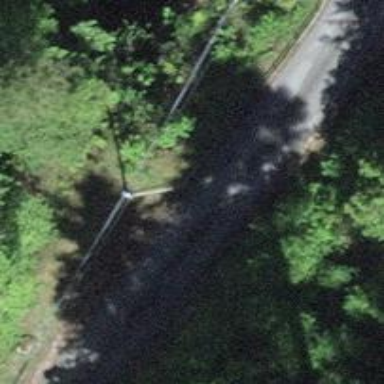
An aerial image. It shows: Unclassified paved road.